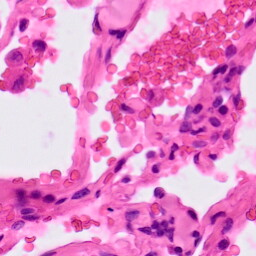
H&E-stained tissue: Lung